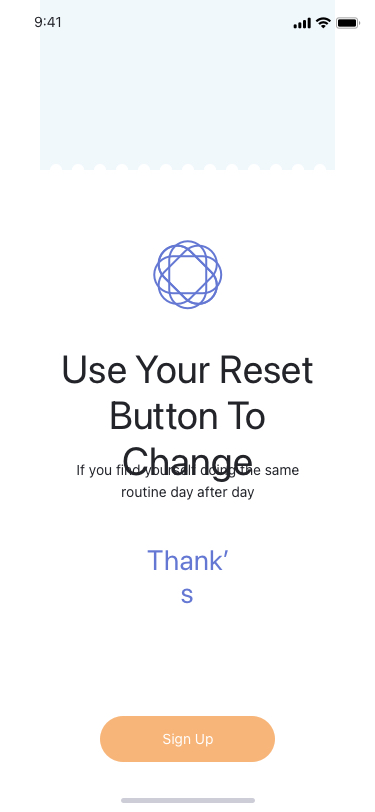
Text in this UI design:
If you find yourself doing the same routine day after day
Thank’s
Use Your Reset Button To Change